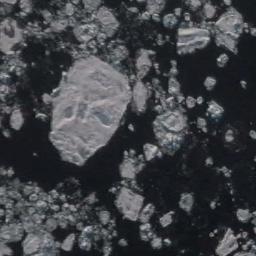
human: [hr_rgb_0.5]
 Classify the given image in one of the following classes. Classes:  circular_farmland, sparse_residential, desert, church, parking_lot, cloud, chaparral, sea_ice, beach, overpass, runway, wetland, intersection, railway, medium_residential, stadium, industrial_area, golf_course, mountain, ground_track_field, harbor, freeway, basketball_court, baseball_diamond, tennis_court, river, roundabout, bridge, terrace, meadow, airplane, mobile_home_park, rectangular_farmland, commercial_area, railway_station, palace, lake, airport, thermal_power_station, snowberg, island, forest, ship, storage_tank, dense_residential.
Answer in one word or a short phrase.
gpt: sea_ice